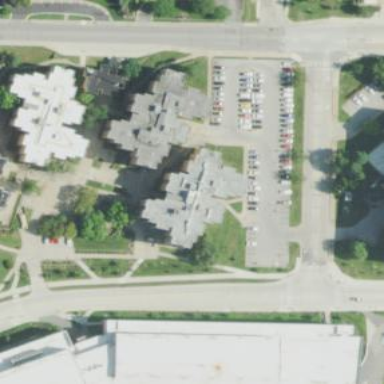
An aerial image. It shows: Dormitory building.